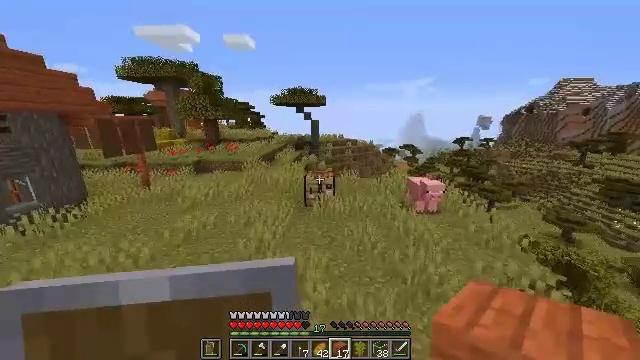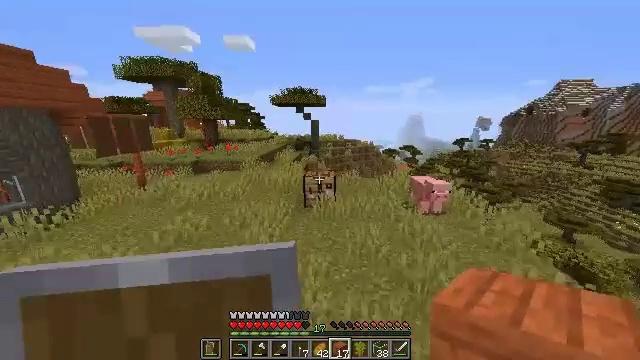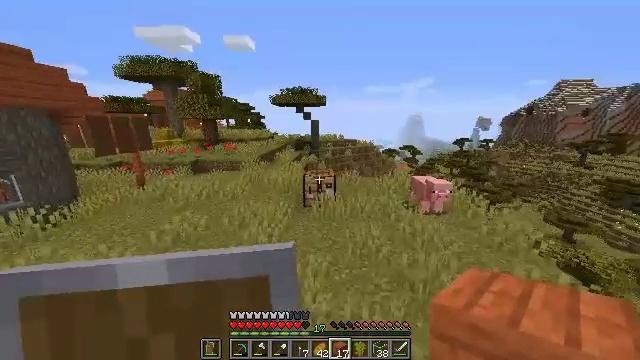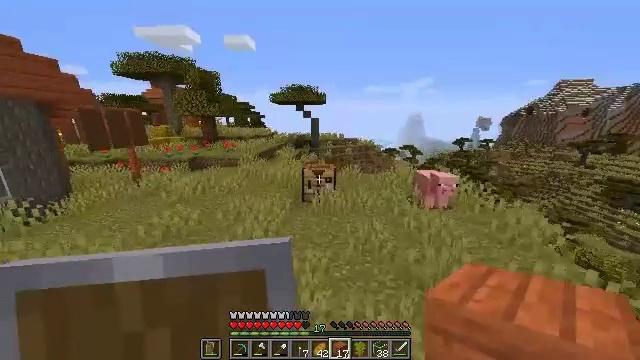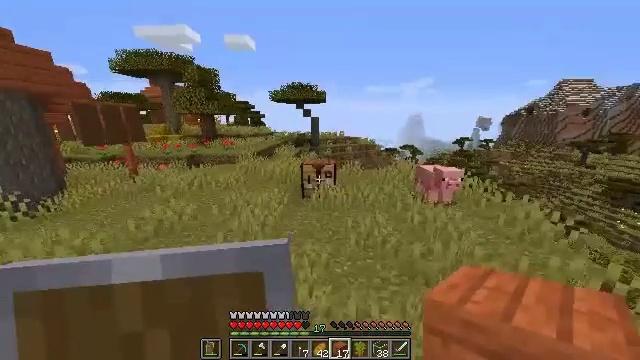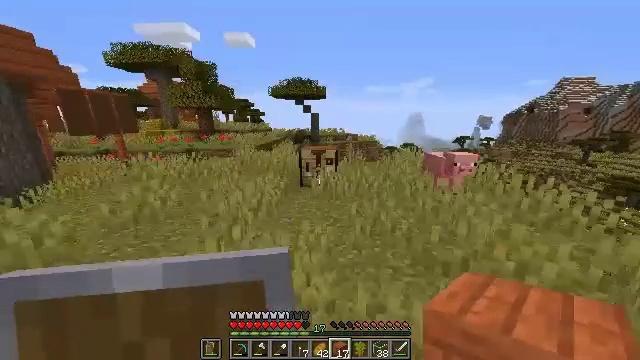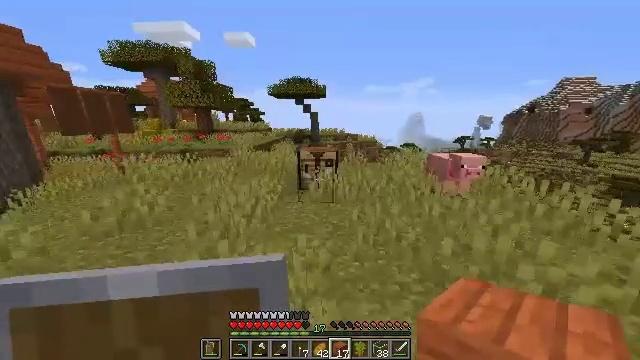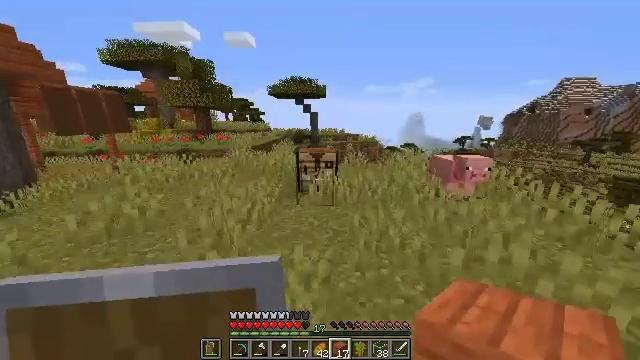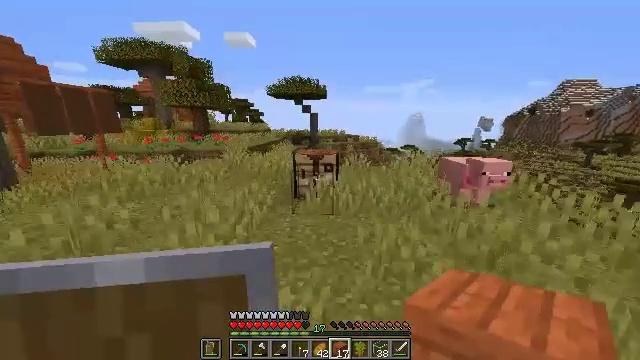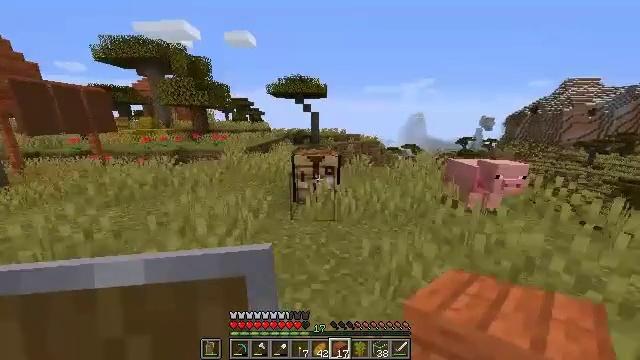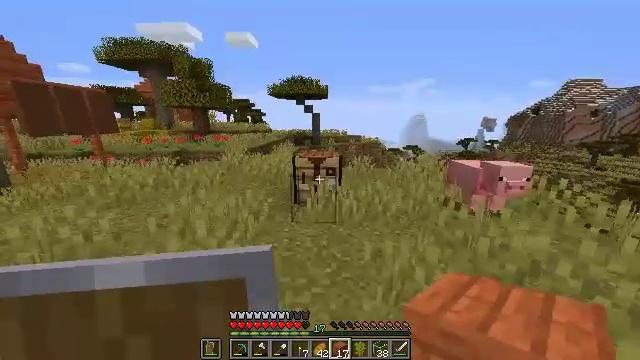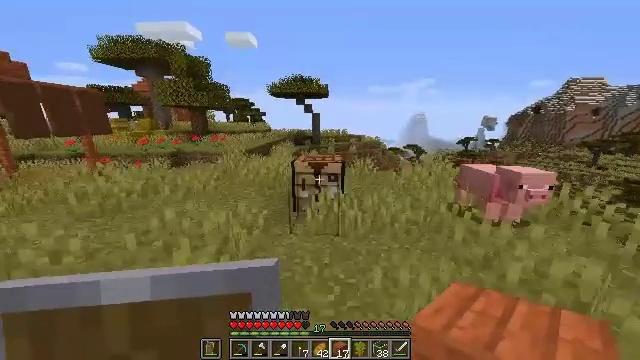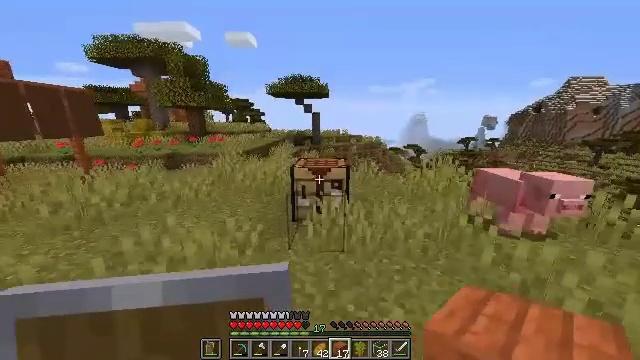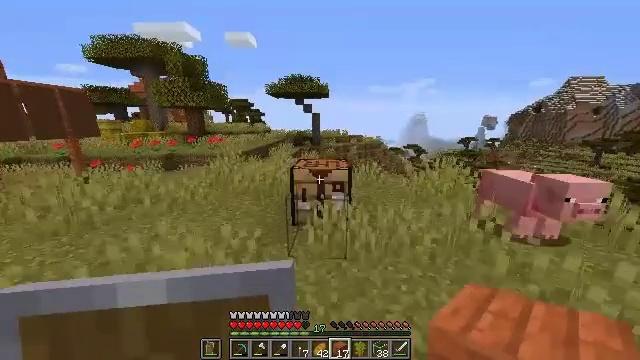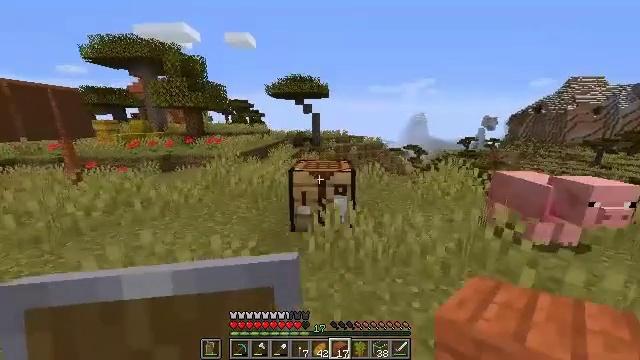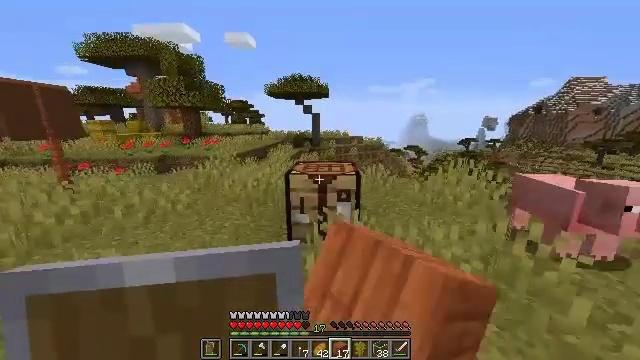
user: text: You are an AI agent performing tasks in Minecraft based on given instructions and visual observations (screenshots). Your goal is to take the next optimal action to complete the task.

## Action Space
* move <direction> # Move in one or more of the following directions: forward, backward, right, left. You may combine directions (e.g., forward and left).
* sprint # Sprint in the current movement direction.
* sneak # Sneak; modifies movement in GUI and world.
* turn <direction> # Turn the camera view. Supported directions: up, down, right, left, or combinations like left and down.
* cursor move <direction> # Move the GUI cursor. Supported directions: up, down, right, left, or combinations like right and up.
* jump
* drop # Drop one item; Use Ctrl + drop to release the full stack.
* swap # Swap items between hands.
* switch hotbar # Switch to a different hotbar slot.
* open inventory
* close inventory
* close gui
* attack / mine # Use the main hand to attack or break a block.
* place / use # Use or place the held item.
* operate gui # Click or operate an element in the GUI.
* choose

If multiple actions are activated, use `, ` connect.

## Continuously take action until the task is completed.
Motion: motion action
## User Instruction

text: Open the crafting table to make acacia stairs.
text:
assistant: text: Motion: move forward
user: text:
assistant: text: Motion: move forward
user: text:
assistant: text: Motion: move forward
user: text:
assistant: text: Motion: move forward
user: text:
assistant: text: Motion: move forward
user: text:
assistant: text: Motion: move forward
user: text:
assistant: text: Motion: move forward
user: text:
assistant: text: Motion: move forward
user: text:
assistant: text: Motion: move forward
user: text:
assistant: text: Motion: move forward
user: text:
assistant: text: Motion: move forward
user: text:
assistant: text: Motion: move forward
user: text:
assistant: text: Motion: move forward
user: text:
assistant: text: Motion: move forward, use / place
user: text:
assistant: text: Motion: use / place
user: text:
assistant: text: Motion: no_op
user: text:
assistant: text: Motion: no_op
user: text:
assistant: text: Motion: no_op
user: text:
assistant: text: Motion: open gui
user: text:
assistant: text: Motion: no_op
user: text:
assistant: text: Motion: no_op
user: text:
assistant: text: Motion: no_op
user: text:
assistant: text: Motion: no_op
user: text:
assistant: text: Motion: no_op
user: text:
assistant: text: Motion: no_op
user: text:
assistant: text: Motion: no_op
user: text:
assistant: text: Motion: cursor move right
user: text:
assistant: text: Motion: cursor move right and down
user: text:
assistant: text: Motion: cursor move right and down
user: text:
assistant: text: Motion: cursor move down